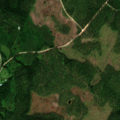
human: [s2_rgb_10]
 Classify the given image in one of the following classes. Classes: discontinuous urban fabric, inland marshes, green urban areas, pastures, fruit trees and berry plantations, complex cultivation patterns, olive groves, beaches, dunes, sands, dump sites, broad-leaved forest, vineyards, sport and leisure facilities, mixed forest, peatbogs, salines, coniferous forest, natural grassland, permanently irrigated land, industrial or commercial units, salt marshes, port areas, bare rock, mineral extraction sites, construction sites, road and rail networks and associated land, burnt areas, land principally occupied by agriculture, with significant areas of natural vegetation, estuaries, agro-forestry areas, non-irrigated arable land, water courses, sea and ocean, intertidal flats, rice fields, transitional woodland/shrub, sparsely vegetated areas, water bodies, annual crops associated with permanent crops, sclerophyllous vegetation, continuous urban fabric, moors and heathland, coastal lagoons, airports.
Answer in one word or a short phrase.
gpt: coniferous forest, transitional woodland/shrub